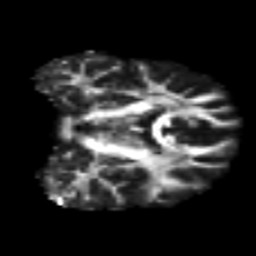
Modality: FA
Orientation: coronal
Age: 36
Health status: ill
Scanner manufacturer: philips
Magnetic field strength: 3 T
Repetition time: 9 s
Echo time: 0.127 s